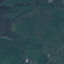
Land use / land cover class: Pasture